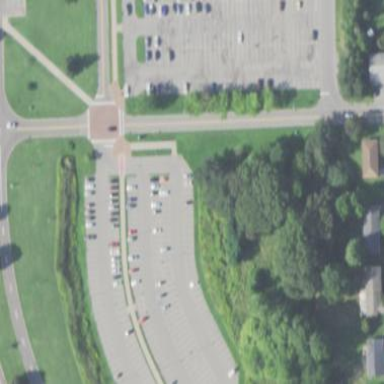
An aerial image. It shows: Road serving as parking aisle.